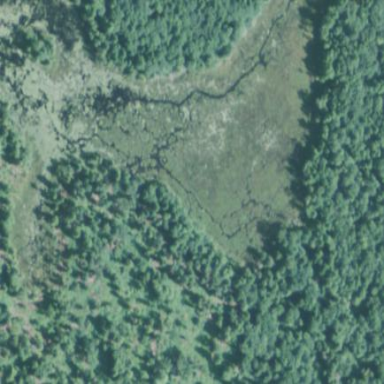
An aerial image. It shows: Wetland area.